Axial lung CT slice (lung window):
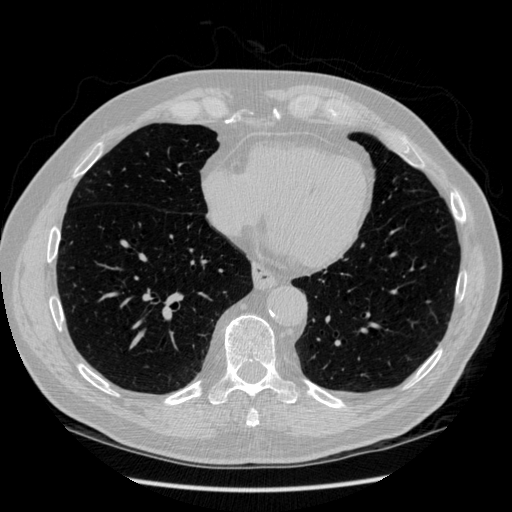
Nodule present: no